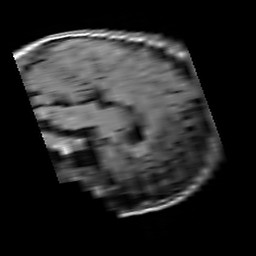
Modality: T1w
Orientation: sagittal
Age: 21
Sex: female
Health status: healthy
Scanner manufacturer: siemens
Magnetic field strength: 3 T
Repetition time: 4.1 s
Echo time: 0.0085 s